Interaction volume radius: 10 \u00c5
Interaction volume height: 15 \u00c5
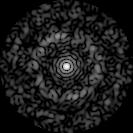
Disorder parameter: 0.8171